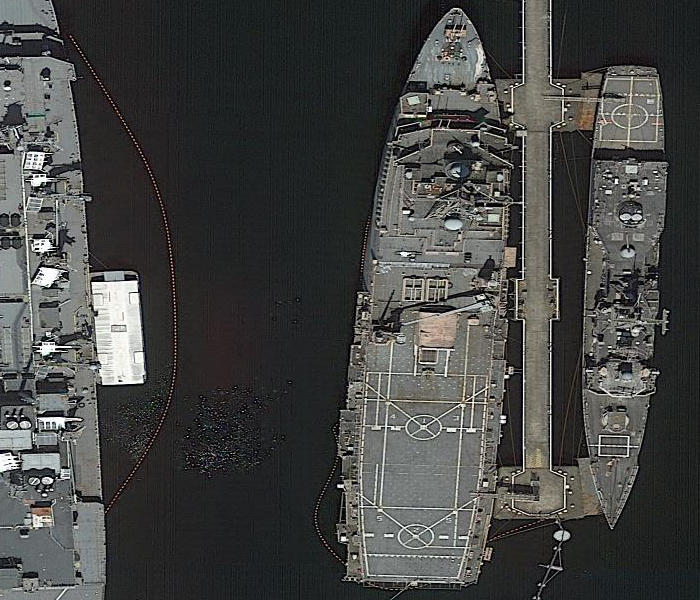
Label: combat